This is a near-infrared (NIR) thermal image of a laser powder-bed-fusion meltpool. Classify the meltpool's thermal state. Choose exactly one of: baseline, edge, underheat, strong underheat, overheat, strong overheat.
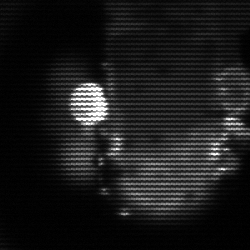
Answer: strong underheat